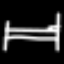
Label: bed